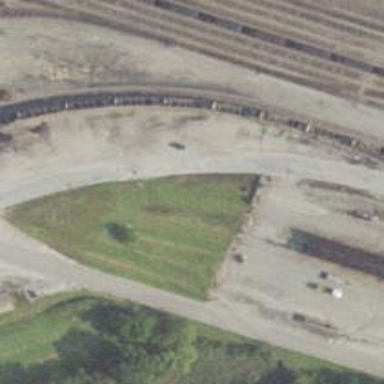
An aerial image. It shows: Disused railway spur line.